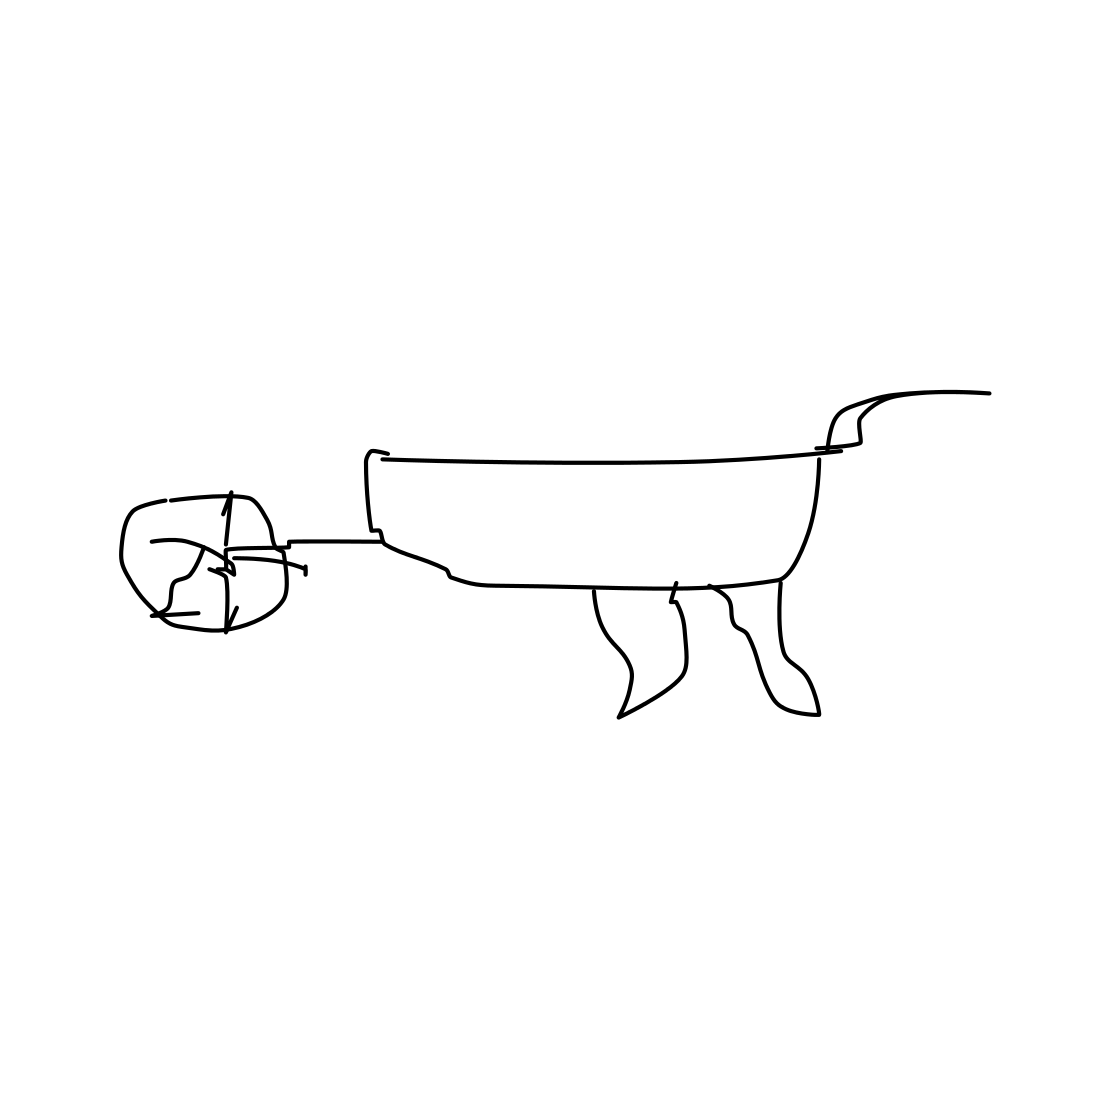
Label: wheelbarrow